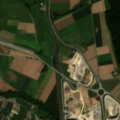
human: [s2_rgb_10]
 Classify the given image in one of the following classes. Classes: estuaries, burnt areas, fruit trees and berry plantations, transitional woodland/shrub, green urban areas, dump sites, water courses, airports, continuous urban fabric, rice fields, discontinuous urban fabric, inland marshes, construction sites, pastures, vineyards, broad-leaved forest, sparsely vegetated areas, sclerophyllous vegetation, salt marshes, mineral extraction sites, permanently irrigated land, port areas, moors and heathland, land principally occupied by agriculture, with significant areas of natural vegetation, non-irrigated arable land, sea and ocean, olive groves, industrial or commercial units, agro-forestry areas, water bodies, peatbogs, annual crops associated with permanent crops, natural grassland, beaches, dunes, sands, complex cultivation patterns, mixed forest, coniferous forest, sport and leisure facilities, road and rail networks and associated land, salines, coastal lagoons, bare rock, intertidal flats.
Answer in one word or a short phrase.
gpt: mineral extraction sites, non-irrigated arable land, broad-leaved forest, mixed forest